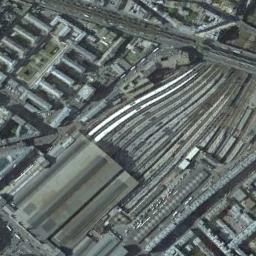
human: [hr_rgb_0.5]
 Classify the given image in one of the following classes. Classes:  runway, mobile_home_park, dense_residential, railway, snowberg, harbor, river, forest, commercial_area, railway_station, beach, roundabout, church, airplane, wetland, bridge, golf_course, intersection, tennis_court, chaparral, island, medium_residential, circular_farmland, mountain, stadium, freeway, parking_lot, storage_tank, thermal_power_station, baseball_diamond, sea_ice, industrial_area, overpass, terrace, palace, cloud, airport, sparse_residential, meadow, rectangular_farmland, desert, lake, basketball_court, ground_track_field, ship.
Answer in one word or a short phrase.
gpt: railway_station